Question: I'm writing an app in which the user takes a photo of them self, and then goes through a series of views to adjust the image using a navigation controller. This works perfectly fine if the user takes the photo with the front camera (set as default on devices that support it), but when I repeat the process I get about half way through and it crashes after throwing a memory warning.
After profiling in Instruments I see that my apps memory footprint holds at about 20-25 MB when using the lower resolution front camera image, but when using the back camera every view change adds another 33 MB or so until it crashes at about 350 MB (on a 4S)
Below is the code I'm using to handle saving the photo to the documents directory, and then reading that file location to set the image to a 'UIImageView'. The "read" portion of this code is recycled through several view controllers (viewDidLoad) to set the image I saved as the background image in each view as I go.
I have removed all my image modification code to strip this down to the bear minimum attempting to isolate the problem, and I can't seem to find it. As it stands right now, all the app does is take a photo in the first view and then use that photo as the background image for about 10 more views, allocating as the user navigates through the view stack.
Now obviously the higher resolution photos would use more memory, but what I don't understand is that why the low resolution photos don't seem to be using more and more memory as I go, whereas the high resolution photos continuously use more and more until a crash.
How I am saving and reading the image:
'''
- (void) imagePickerController:(UIImagePickerController *)picker didFinishPickingMediaWithInfo:(NSDictionary *)info
{
UIImage *image = [info objectForKey:@"UIImagePickerControllerOriginalImage"];
jpgData = UIImageJPEGRepresentation(image, 1);
NSArray *paths = NSSearchPathForDirectoriesInDomains(NSDocumentDirectory, NSUserDomainMask, YES);
NSString *documentsPath = [paths objectAtIndex:0];
filePath = [documentsPath stringByAppendingPathComponent:@"image.jpeg"];
[jpgData writeToFile:filePath atomically:YES];
[self dismissModalViewControllerAnimated:YES];
[disableNextButton setEnabled:YES];
jpgData = [NSData dataWithContentsOfFile:filePath];
UIImage *image2 = [UIImage imageWithData:jpgData];
[imageView setImage:image2];
}
'''
Now I know that I could try scaling the image before I save it, which I plan on looking into next, but I don't see why this doesn't work as is. Maybe I was falsely under the impression that ARC automatically deallocated views and their subviews when they leave the top of the stack.
Can anyone shed some light on why I'm stock piling my devices memory? (Hopefully something simple I'm completely overlooking) Did I somehow manage to throw ARC out the window?
How I call for the image in my other views
'''
- (void)loadBackground
{
NSArray *paths = NSSearchPathForDirectoriesInDomains(NSDocumentDirectory, NSUserDomainMask, YES);
NSString *documentsPath = [paths objectAtIndex:0];
NSString *filePath = [documentsPath stringByAppendingPathComponent:@"image.jpeg"];
UIImage *image = [UIImage imageWithContentsOfFile:filePath];
[backgroundImageView setImage:image];
}
'''
How navigation between my view controllers is established:

What my basic declarations look like:
'''
#import <UIKit/UIKit.h>
#import <AVFoundation/AVFoundation.h>
@interface PhotoPickerViewController : UIViewController <UIImagePickerControllerDelegate, UINavigationControllerDelegate>
{
IBOutlet UIImageView *imageView;
NSData *jpgData;
NSString *filePath;
UIImagePickerController *imagePicker;
IBOutlet UIBarButtonItem *disableNextButton;
}
@end
'''
If relevant, how I call up my image picker:
'''
- (void)callCameraPicker
{
if ([UIImagePickerController isSourceTypeAvailable:UIImagePickerControllerSourceTypeCamera] == YES)
{
NSLog(@"Camera is available and ready");
imagePicker.sourceType = UIImagePickerControllerSourceTypeCamera;
imagePicker.delegate = self;
imagePicker.allowsEditing = NO;
imagePicker.cameraCaptureMode = UIImagePickerControllerCameraCaptureModePhoto;
NSArray *devices = [AVCaptureDevice devicesWithMediaType:AVMediaTypeVideo]; for (AVCaptureDevice *device in devices)
{
if([[UIScreen mainScreen] respondsToSelector:@selector(scale)] && [[UIScreen mainScreen] scale] == 2.0)
{
imagePicker.cameraDevice = UIImagePickerControllerCameraDeviceFront;
}
}
imagePicker.modalTransitionStyle = UIModalTransitionStyleCoverVertical;
[self presentModalViewController:imagePicker animated:YES];
}
else
{
NSLog(@"Camera is not available");
UIAlertView *cameraAlert = [[UIAlertView alloc] initWithTitle:@"Error"
message:@"Your device doesn't seem to have a camera!"
delegate:self cancelButtonTitle:@"Dismiss"
otherButtonTitles:nil];
[cameraAlert show];
}
}
'''
I logged viewDidUnload, and it was in fact not being called so I'm now calling 'loadBackground' in 'viewWillAppear' and making my 'backgroundImageView' nil in 'viewDidDisappear'. I expected this to help but it made no difference.
'''
- (void)viewWillAppear:(BOOL)animated
{
[self loadBackground];
}
- (void)viewDidDisappear:(BOOL)animated
{
NSLog(@"ViewDidDisappear");
backgroundImageView = nil;
}
'''
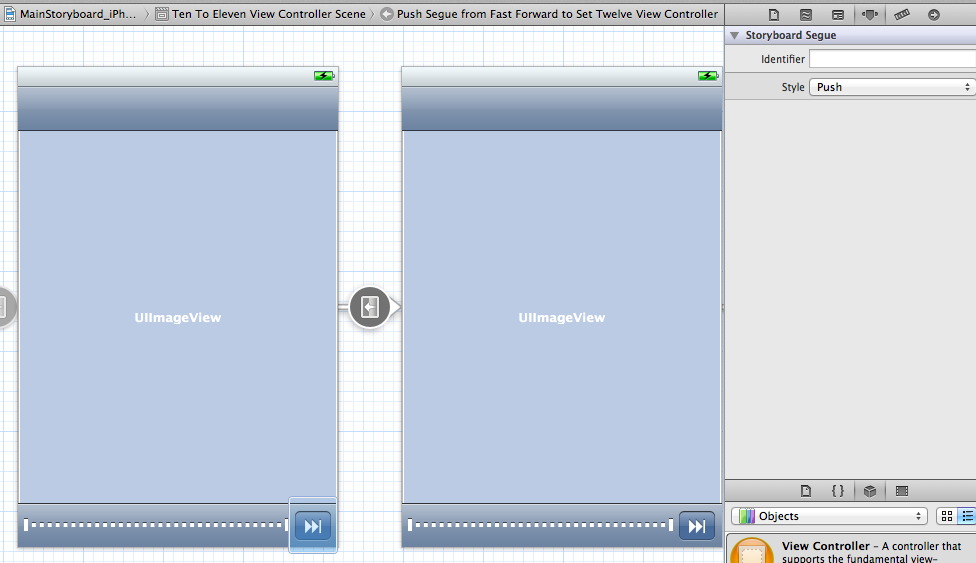
Answer: The relationship between 'UIImage' and 'UIImageView' is not necessarily intuitive for everyone.
'UIImage' is a high level representation of your image data - alone, it does nothing in terms of displaying the data.
'UIImageView' works with 'UIImage' to allow you to display an image.
There is no reason why multiple instances of 'UIImageView' cannot display the same 'UIImage'. This is nice and efficient, because there is only one in-memory representation of the image data, being shared by multiple views.
What you seem to be doing is creating a new 'UIImage' for each one of your views, by loading it from disk. So this is a poor general design in two respects: instantiating what is effectively the same 'UIImage' over and over again, and re-loading the same image data from disk repeatedly.
Your memory problem is really a separate issue, where you are not properly releasing the image data you keep loading into 'UIImage' objects and 'UIImageViews'.
In theory, you should be able to take the very first 'UIImage' you're getting from 'UIImagePickerController' and simply pass that reference around to your views, without reloading from disk.
If you need to be saving and reloading from disk because of higher level functional requirements (e.g. because the image is being changed by the user and you want to keep saving it), you'll need to be sure you are fully tearing down the previous 'UIView', by removing it from the it's view hierarchy. It is helpful to setup a breakpoint in the dealloc method for the view to confirm it is being removed and dealloced, and make sure you set any 'iVar' references to sub-views (it appears your 'backgroundImageView' is an iVar) are set to nil. If you are not properly tearing down that 'backgroundImageView', it is continuing to hold a reference to the 'UIImage' you set to it's image property.